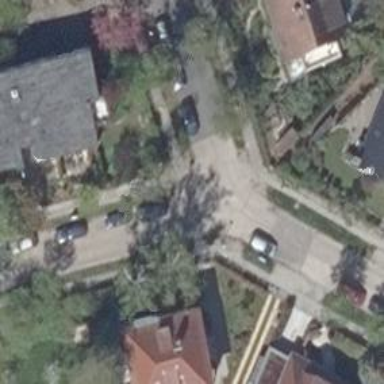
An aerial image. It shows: Residential road with concrete plates as the surface. There are parallel parking lanes on both sides of the road.